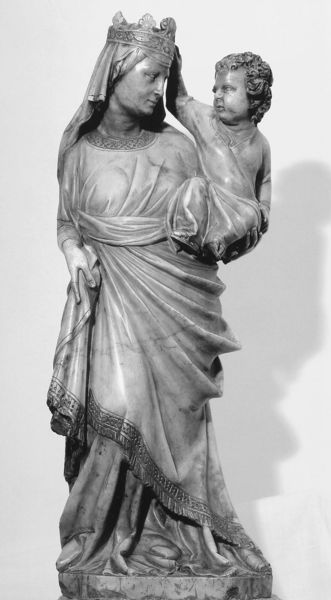
Titel: Madonna mit Kind, sog. Madonna della Cintola
Künstler: Giovanni Pisano
Standort: Prato, Dom (EU - I - Toskana)
Schlagwörter: frau, holz, kleid, marmor, rock, arm, falten, sockel, stein, figur, gewand, kind, mutter, saum, borte, krone, locken, skulptur, statue, baby, faltenwurf, jungfrau, schnitzerei, christus, jesus, jesus christus, königin, gerafft, maria, madonna, mutter gottes, säugling, erlöser, liebevoll, gottesmutter, jesuskind, raffen, messias, gottessohn, sohn gottes, unsere liebe frau, heilige maria, christkind, madonna mit dem kind, christkönig, heilland, erretter, jesus von nazaret, gottesgebärerin, maria von nazaret